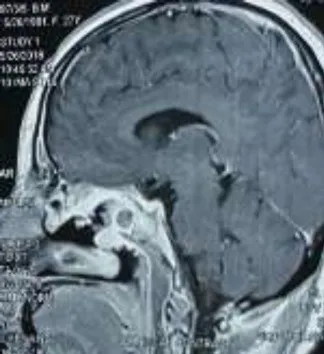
Sagittal.
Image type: radiology (mri)